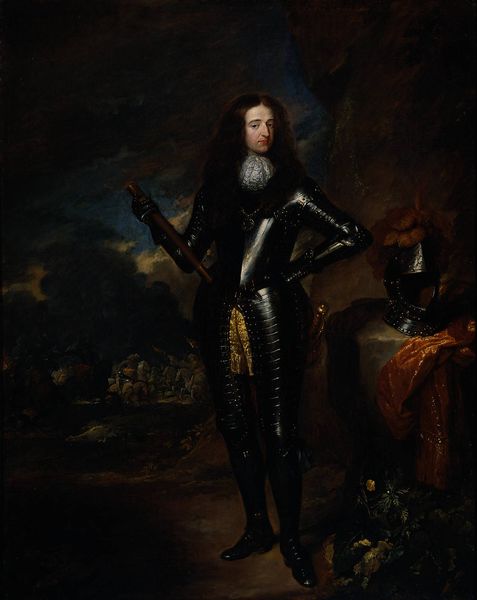
Titel: William III, Prince of Orange and from 1689, King of England, Wilhelm III, Prinz von Oranien und ab 1689 König von England
Künstler: Caspar Netscher
Standort: Amsterdam
Institution: Rijksmuseum
Schlagwörter: baum, blau, dunkel, feder, felsen, gemälde, himmel, kampf, laub, mann, meer, schatten, umhang, weiß, wolken, gelb, grün, landschaft, ocker, abend, blumen, braun, ellbogen, frankreich, haar, hell, hintergrund, holz, licht, mund, nacht, nase, schwarz, szene, tisch, ölbild, blick, rot, tuch, wolke, beige, malerei, hose, wand, arm, arme, augen, barock, blass, gesicht, kragen, samt, spitze, stein, bild, bildnis, halskrause, herr, portrait, porträt, tischdecke, tischtuch, öl, feld, natur, spiegelung, boden, gold, haare, mantel, pose, stehend, stoff, adel, decke, höhle, locke, locken, renaissance, scheitel, schulter, pferde, stock, garten, federbusch, perücke, taille, düster, haltung, schuhe, stab, kette, farbe, ölgemälde, krieg, schlacht, könig, glanz, halstuch, glänzend, metall, rüsche, rüschen, stolz, militär, schwert, uniform, adeliger, helm, stiefel, ritter, brokat, heer, rüstung, harnisch, diffus, glanzlichter, hüfte, dolch, dramatik, ritterrüstung, feldherr, visier, fernrohr, adliger, ganzkörperporträt, spielbein, standbein, sir, eisem, graf, holzstab, holzstock, hüfe, schlachtfeld, feldherrnstab, regent, geischt, imperator, schillern, helmzier, nobel, schlachtszene, teleskop, rohe, imperatorenstab, ferderbuschen, goldenes viels, krawattentuch, wolkel, schuhce